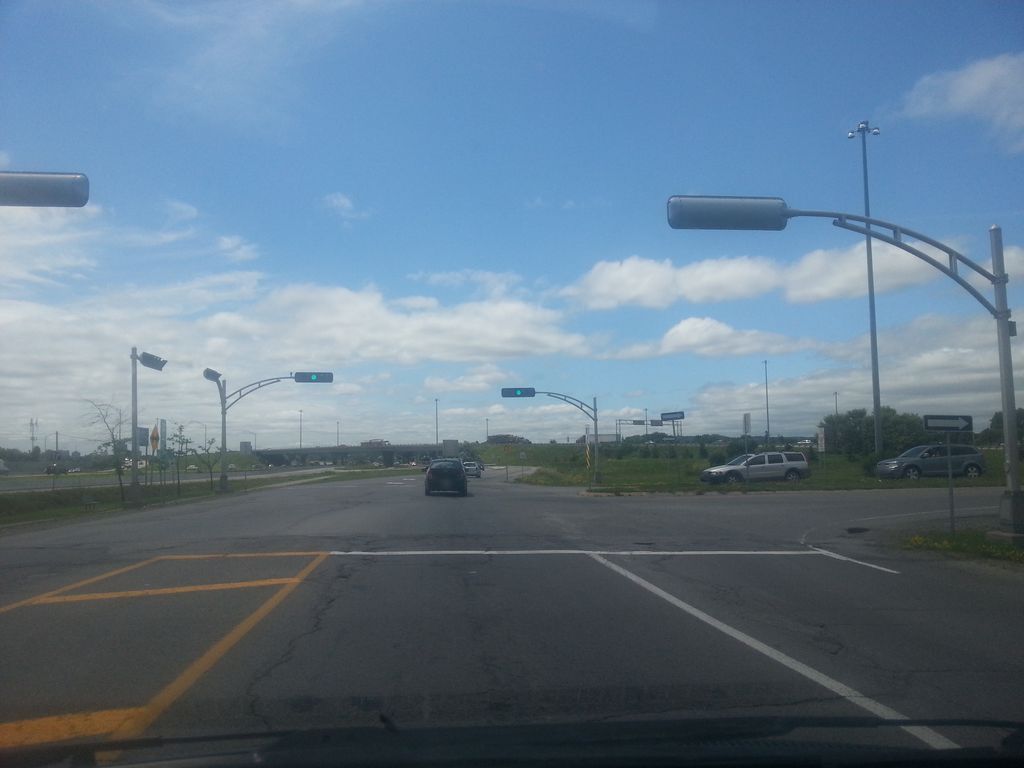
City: ottawa-gatineau